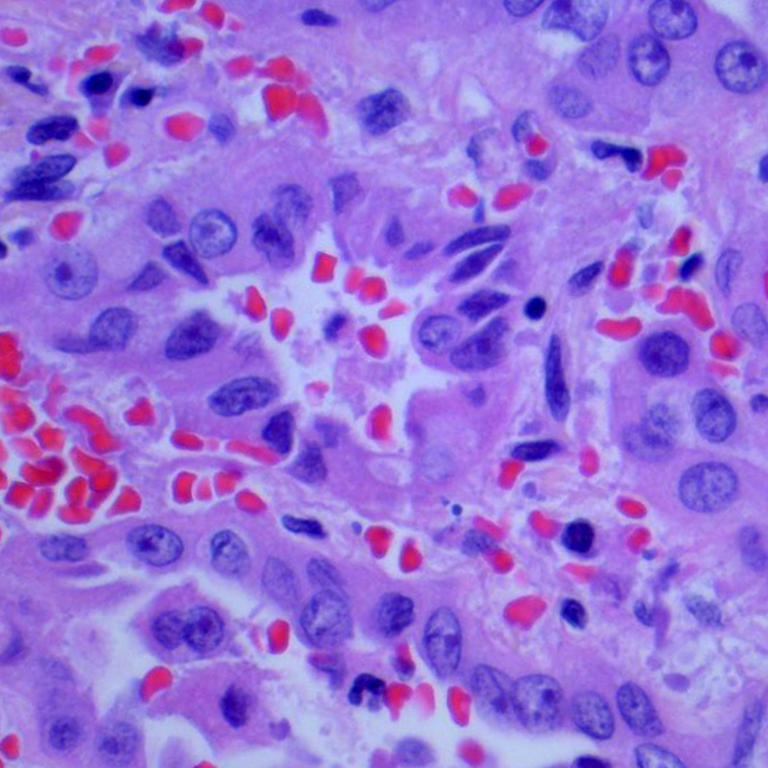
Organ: lung
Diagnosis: adenocarcinomas